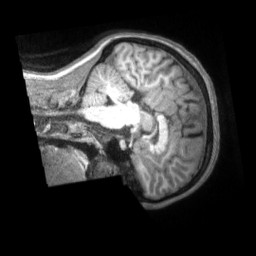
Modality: T1w
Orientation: sagittal
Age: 23
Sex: female